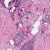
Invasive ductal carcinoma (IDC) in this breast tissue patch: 1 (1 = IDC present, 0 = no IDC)